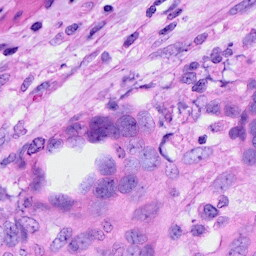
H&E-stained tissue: Ovarian